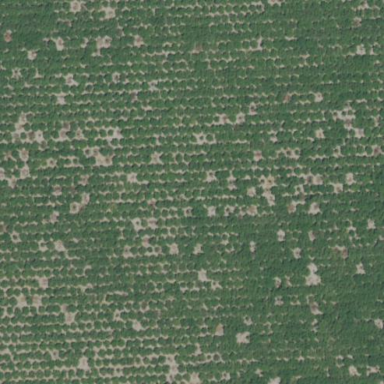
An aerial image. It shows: Orchard filled with almond trees.